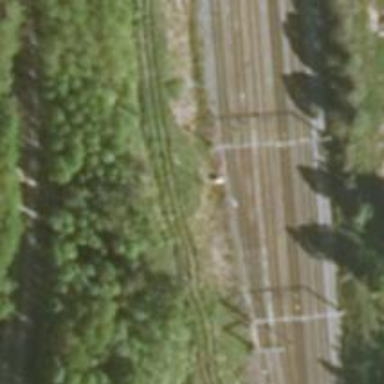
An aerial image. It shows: Wedge is used for the railway derail.